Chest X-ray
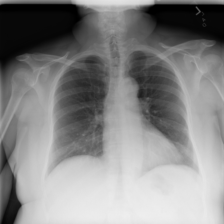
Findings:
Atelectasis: negative
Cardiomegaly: negative
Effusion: negative
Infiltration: negative
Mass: negative
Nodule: negative
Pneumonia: negative
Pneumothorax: negative
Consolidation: negative
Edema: negative
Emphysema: negative
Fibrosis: negative
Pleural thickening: negative
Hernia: negative